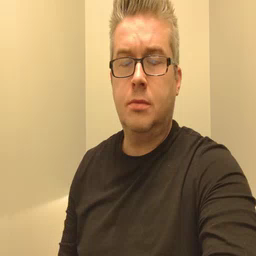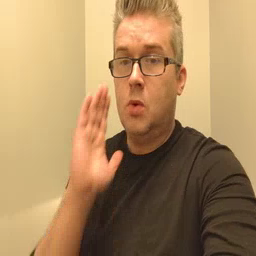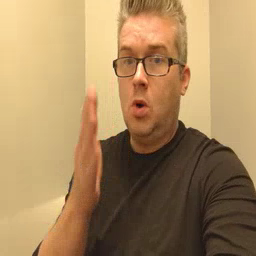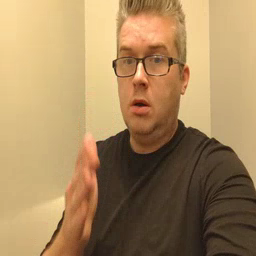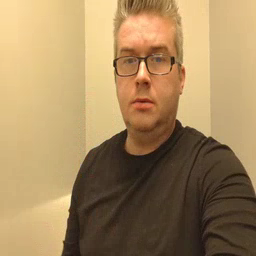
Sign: will